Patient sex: M
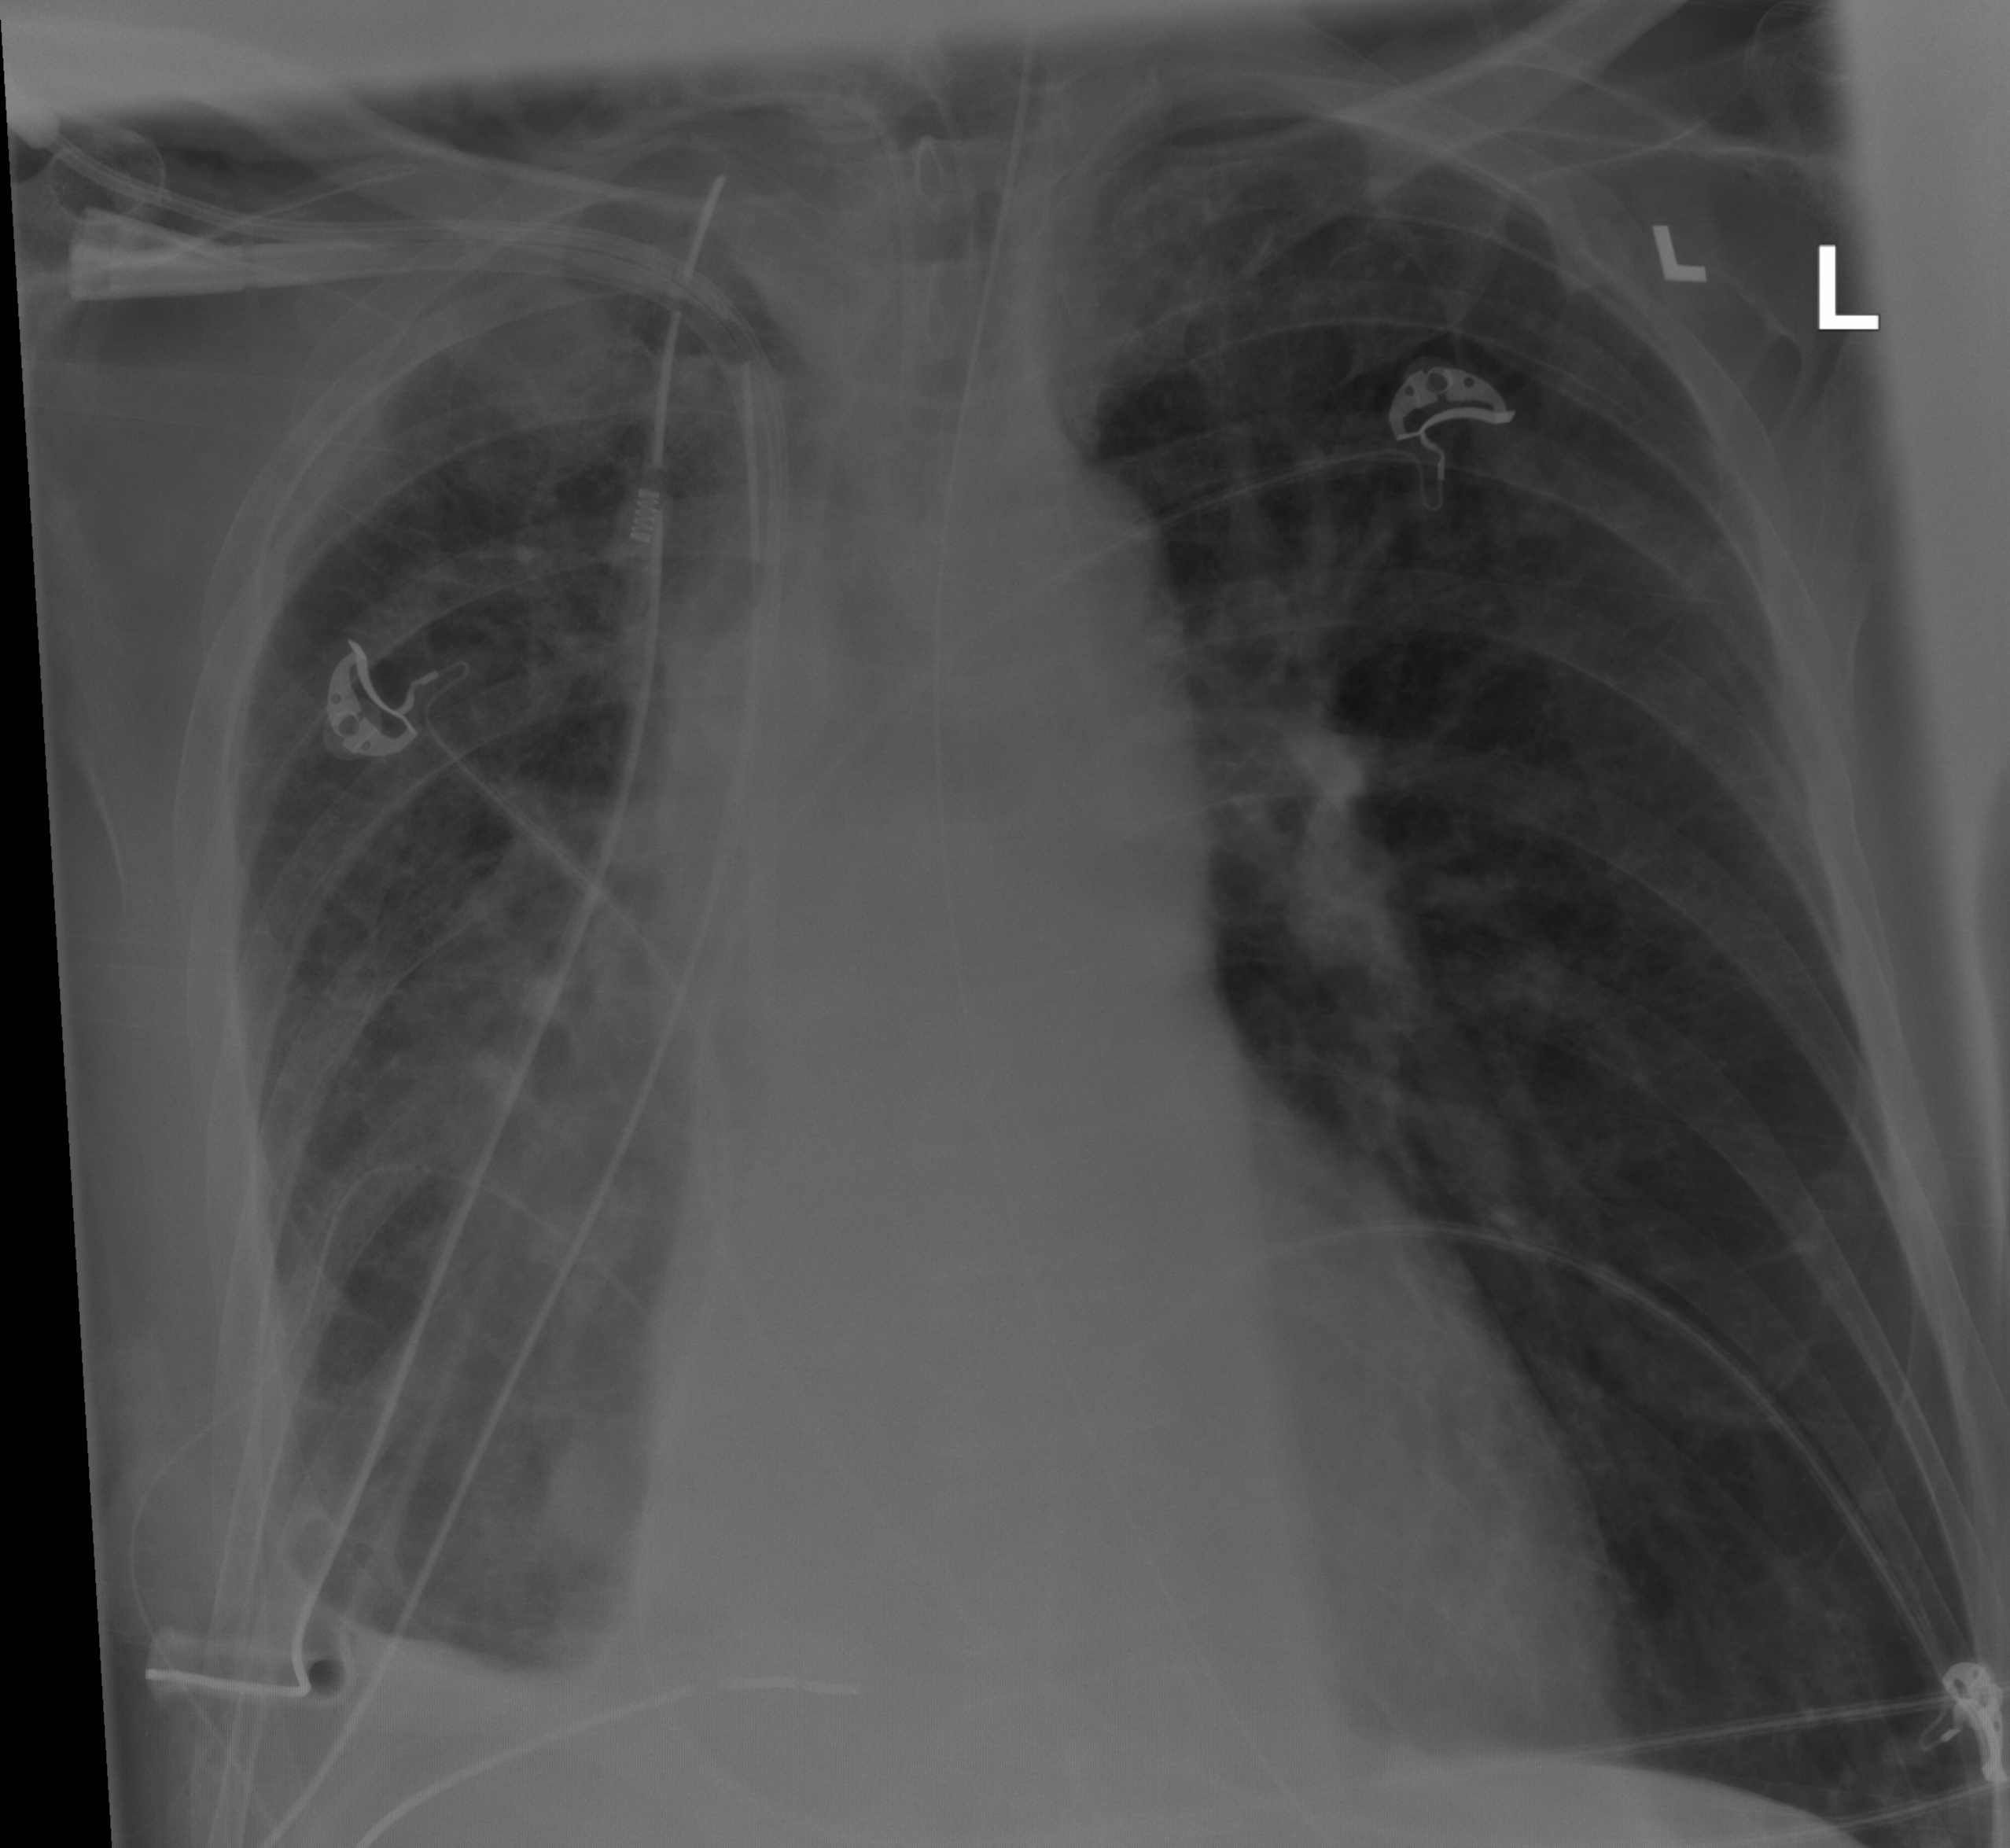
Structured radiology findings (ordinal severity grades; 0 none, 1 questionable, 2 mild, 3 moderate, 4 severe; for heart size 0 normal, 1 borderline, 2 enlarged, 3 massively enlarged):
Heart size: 0
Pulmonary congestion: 2
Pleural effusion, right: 2
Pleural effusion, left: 0
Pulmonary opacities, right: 2
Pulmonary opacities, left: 0
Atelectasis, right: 2
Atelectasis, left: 0